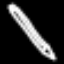
Label: pencil